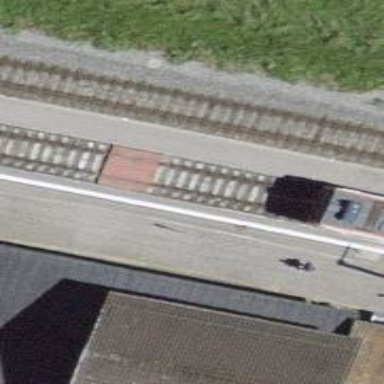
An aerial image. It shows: Crossing for the railway.